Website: slack
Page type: payment
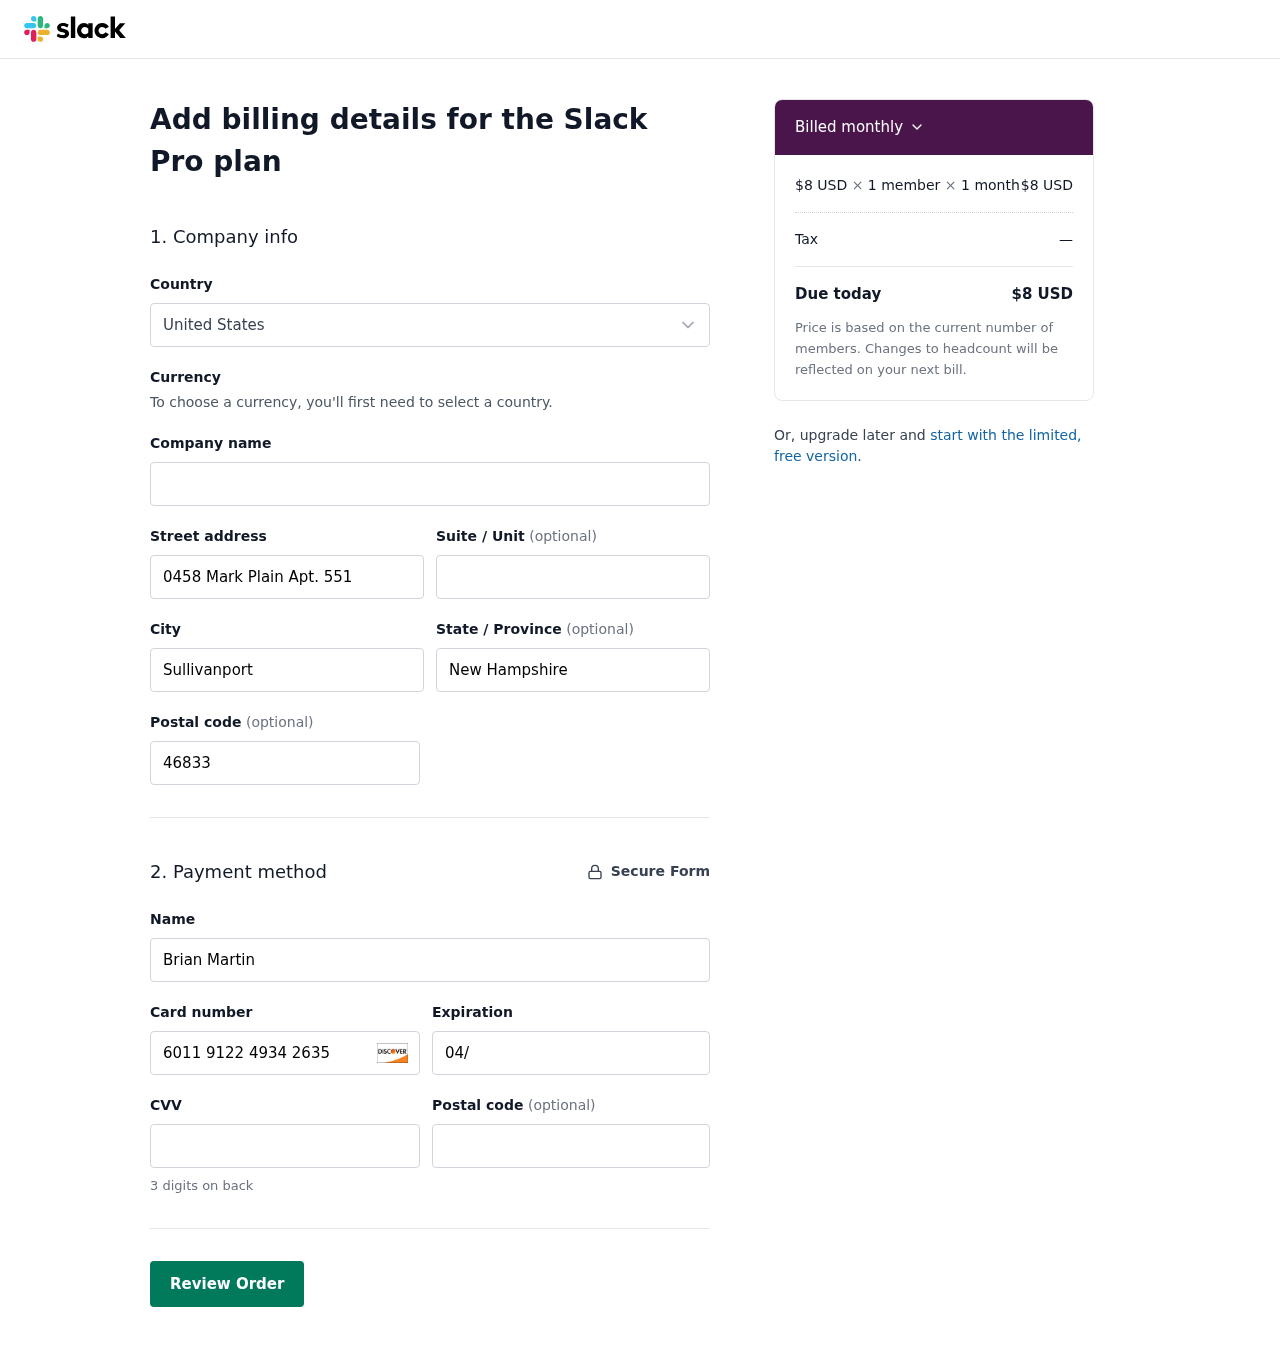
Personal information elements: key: PII_COUNTRY
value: United States
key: PII_STREET
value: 0458 Mark Plain Apt. 551
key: PII_CITY
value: Sullivanport
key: PII_STATE
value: New Hampshire
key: PII_POSTCODE
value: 46833
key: PII_FULLNAME
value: Brian Martin
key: PII_CARD_NUMBER
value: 6011 9122 4934 2635
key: PII_CARD_EXPIRY
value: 04/28
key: PII_CARD_CVV
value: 666
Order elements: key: ORDER_PRICE_PER_MEMBER
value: $8 USD
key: ORDER_NUM_MEMBERS
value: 1 member
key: ORDER_NUM_MONTHS
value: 1 month
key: ORDER_SUBTOTAL
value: $8 USD
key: ORDER_TAX
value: —
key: ORDER_TOTAL
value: $8 USD